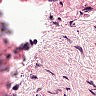
Metastatic tissue present: no